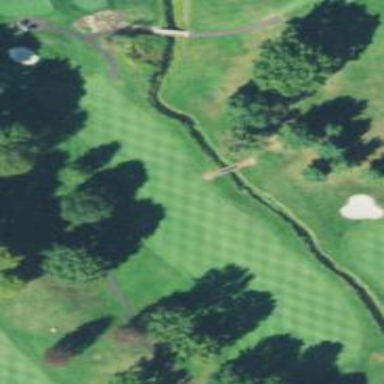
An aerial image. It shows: Golf hole.